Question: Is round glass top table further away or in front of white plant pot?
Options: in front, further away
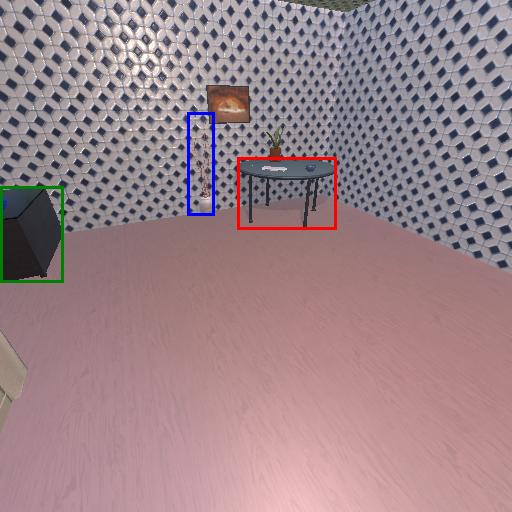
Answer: in front